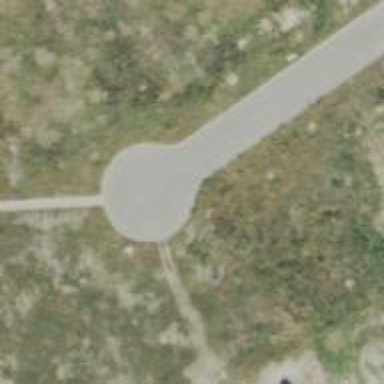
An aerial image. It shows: Turning circle on the road.